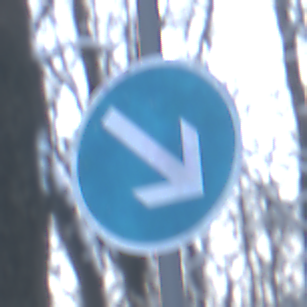
Verkehrszeichen: VorgeschriebeneVorbeifahrtRechts
Umgebung: Outdoor, Nature
Tageszeit: MorningAfternoon
Wetter: Clear
Licht: Natural
Jahreszeit: Winter
Kontrast: LowContrast